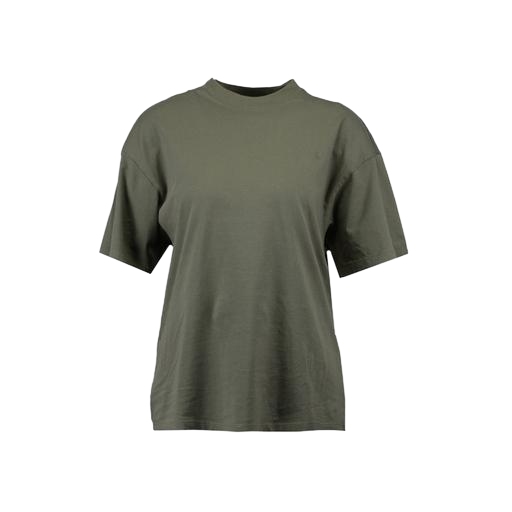
boxy fit t-shirt, loose fit t-shirt, boxy t-shirt, white background